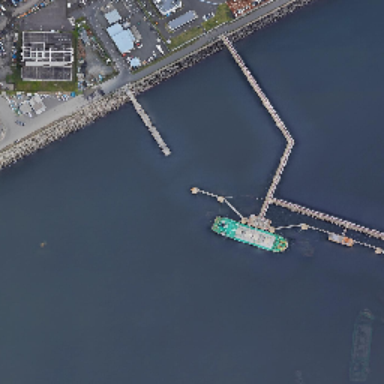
The green boat sat quietly on one side of the thin bridge .